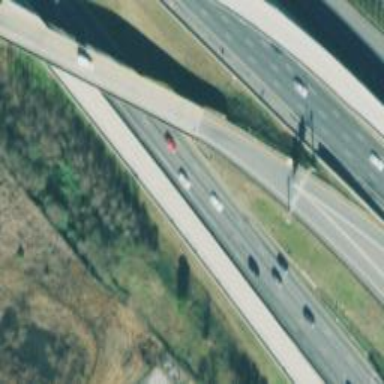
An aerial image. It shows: Asphalt motorway link.